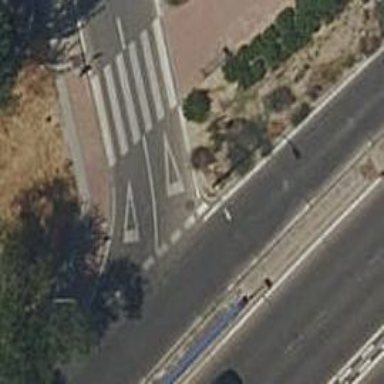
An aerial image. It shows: Road with "give way" sign.